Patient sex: M
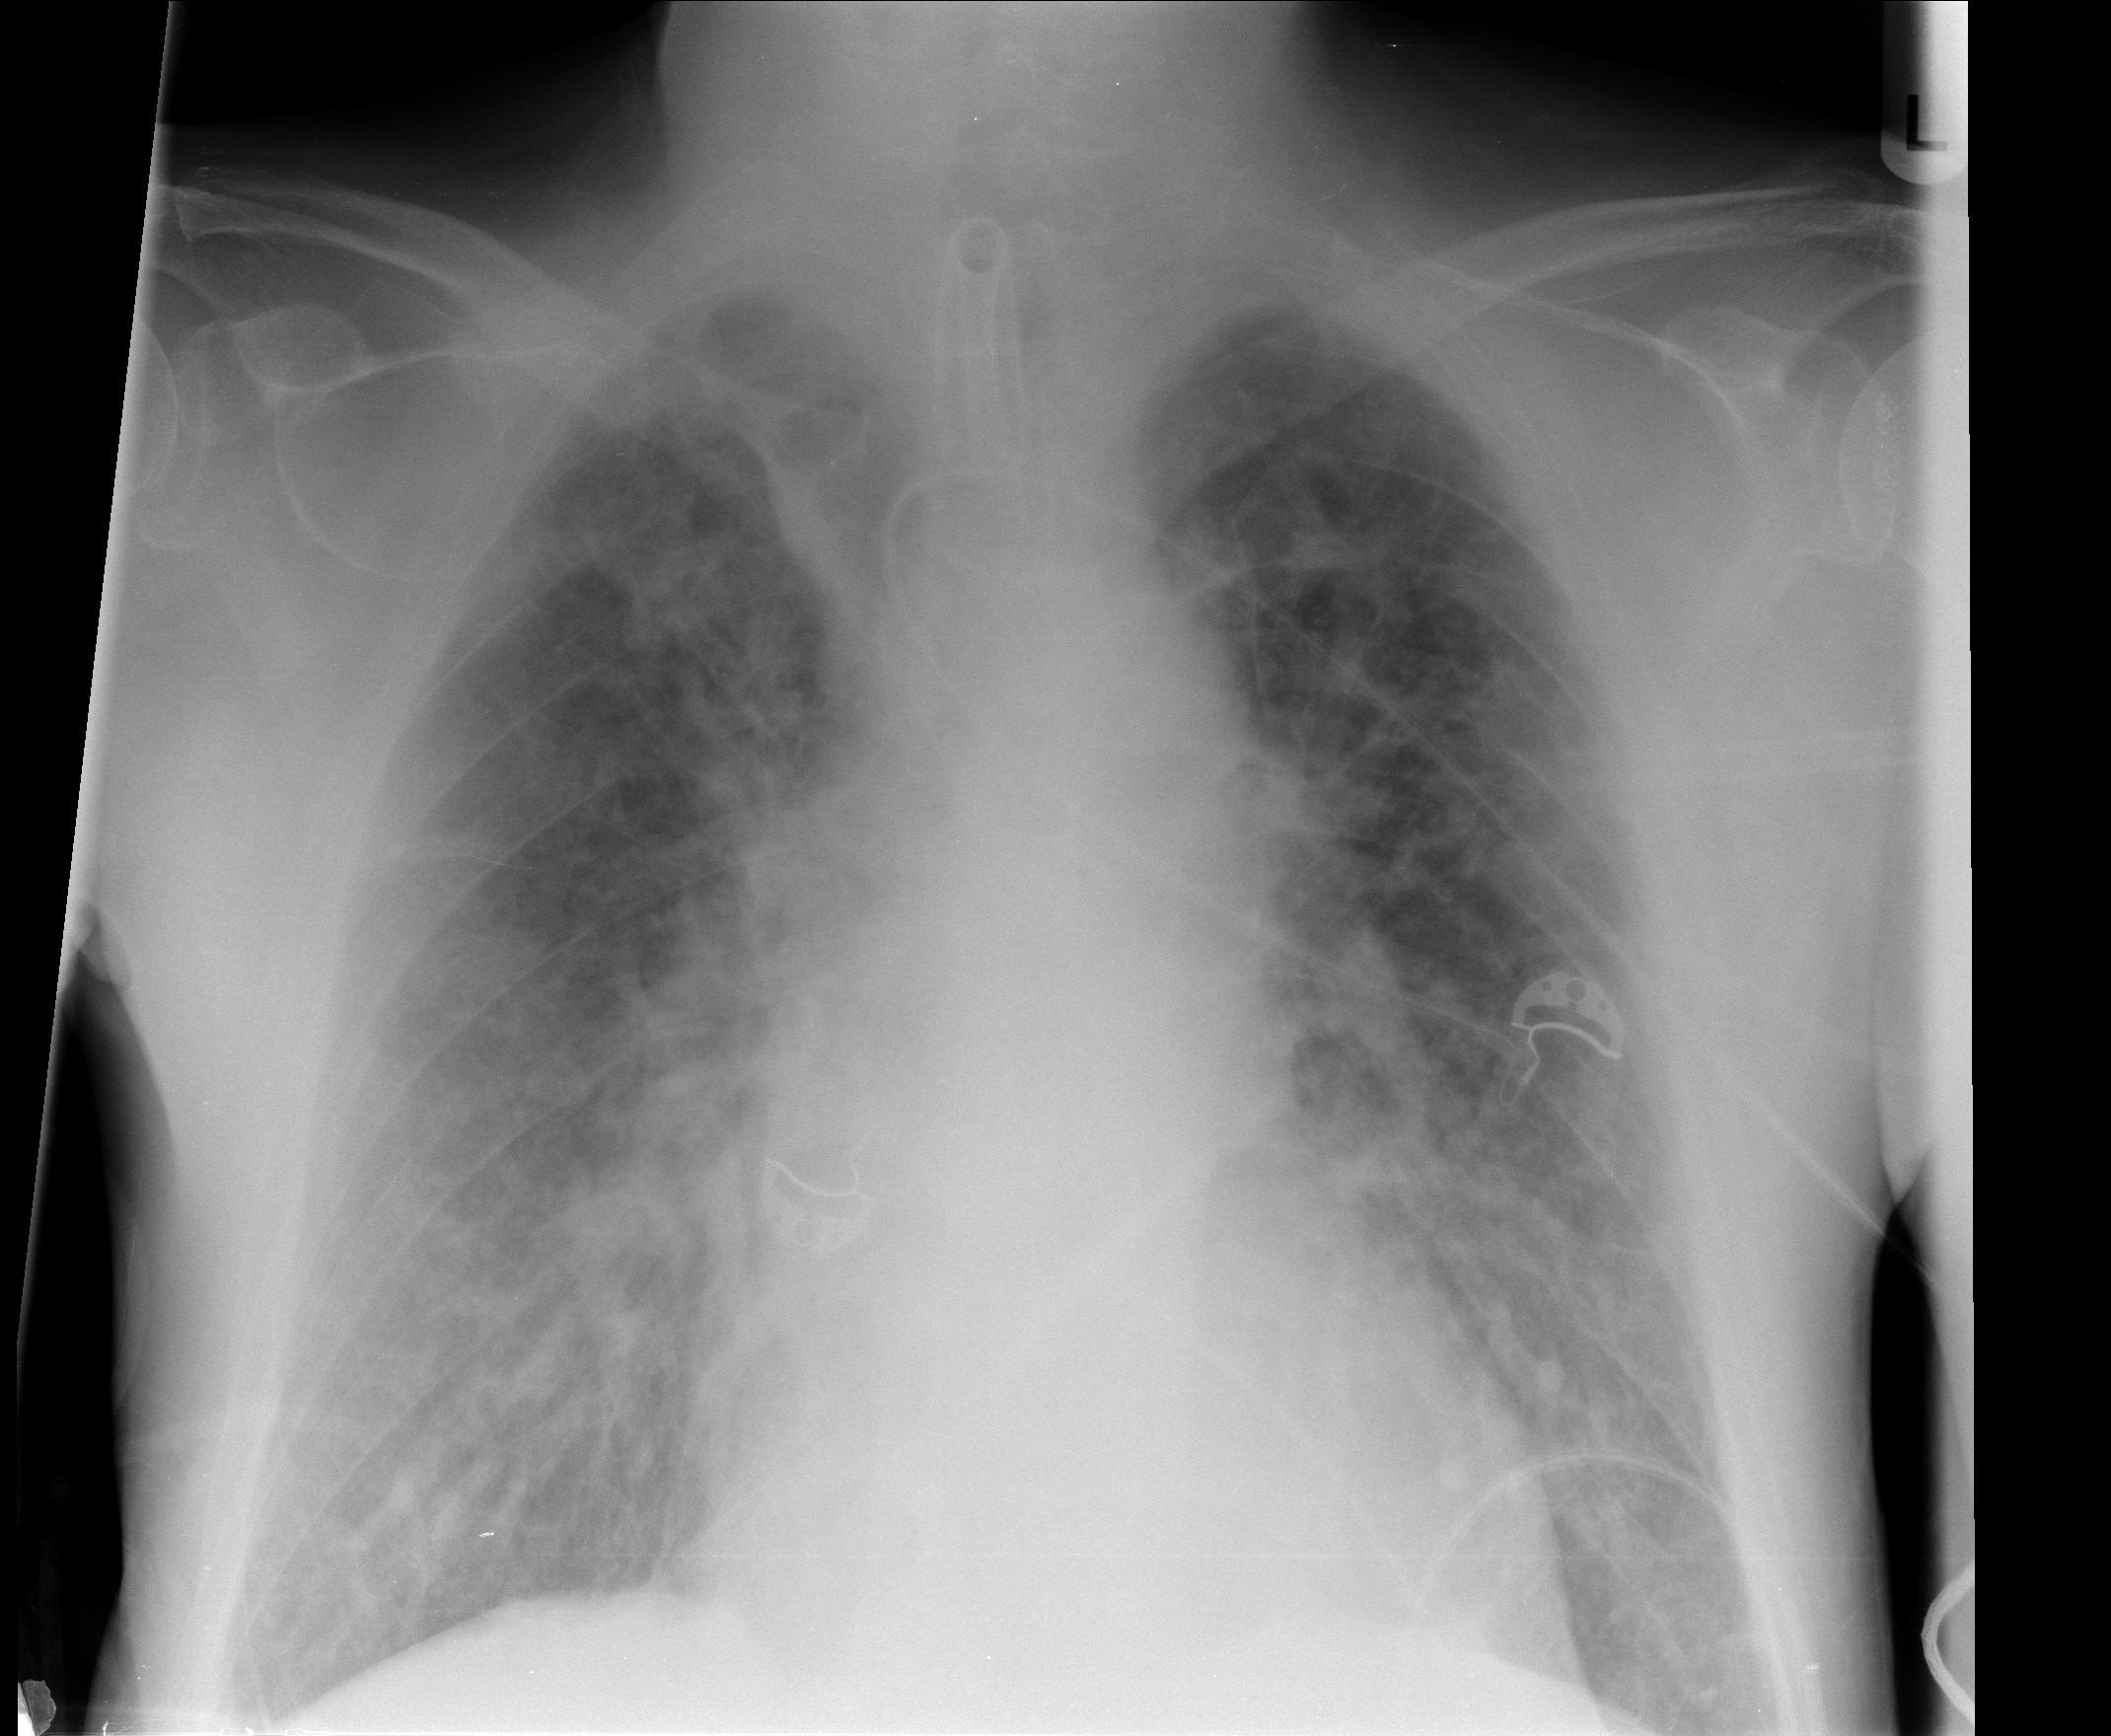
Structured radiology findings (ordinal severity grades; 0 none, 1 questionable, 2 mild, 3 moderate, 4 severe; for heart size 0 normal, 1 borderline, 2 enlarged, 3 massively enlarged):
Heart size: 0
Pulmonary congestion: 2
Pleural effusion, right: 0
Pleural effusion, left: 0
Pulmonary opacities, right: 2
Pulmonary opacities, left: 2
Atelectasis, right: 0
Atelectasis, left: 0